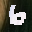
Label: 6